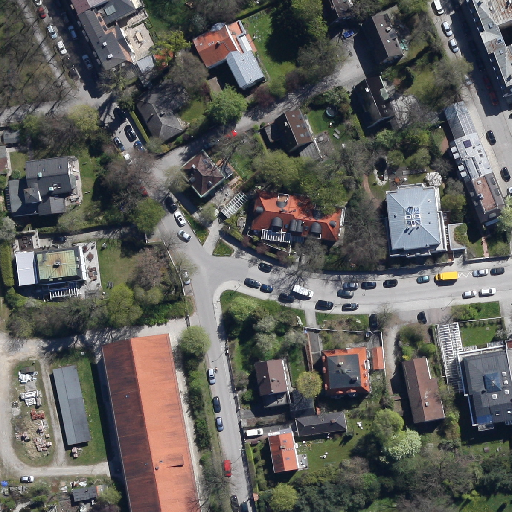
Referring expression: light-duty vehicle